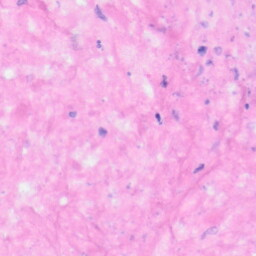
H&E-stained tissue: Kidney